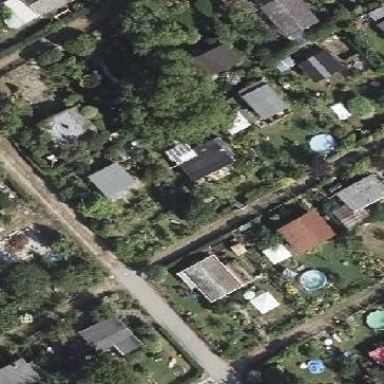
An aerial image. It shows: Plot within allotments.